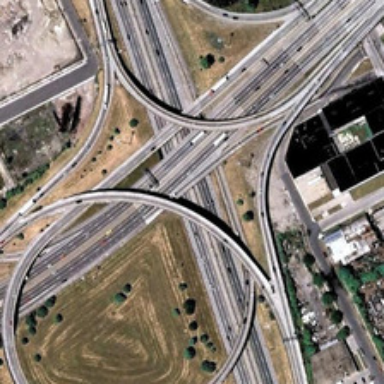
Several buildings and some green trees are sparsely near a viaduct with a circle .